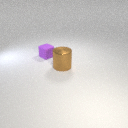
small purple rubber cube to the left of large brown metal cylinder